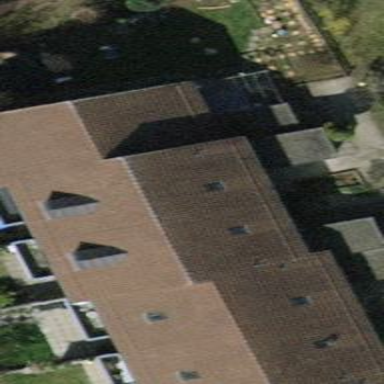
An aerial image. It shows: Terrace building.